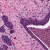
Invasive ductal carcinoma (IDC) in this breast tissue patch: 0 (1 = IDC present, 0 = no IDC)